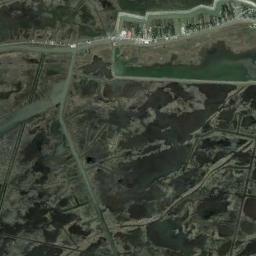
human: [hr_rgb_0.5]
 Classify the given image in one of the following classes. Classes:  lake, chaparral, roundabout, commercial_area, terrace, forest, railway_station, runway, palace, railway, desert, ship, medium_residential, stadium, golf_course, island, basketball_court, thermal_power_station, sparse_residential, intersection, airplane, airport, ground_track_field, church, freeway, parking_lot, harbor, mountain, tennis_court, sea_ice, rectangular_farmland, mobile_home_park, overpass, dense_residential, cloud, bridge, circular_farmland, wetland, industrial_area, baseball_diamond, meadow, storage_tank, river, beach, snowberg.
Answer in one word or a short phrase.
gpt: wetland